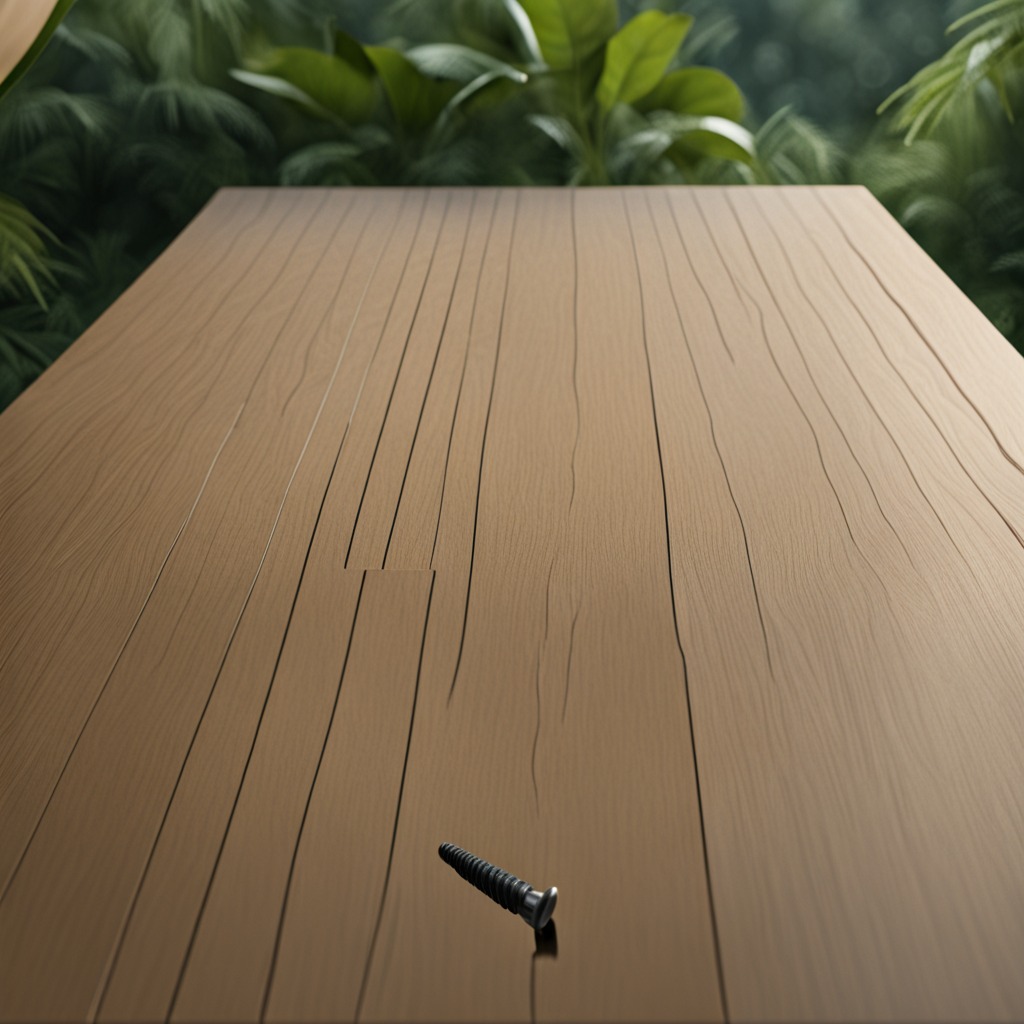
A metal screw is lying on the wooden table.